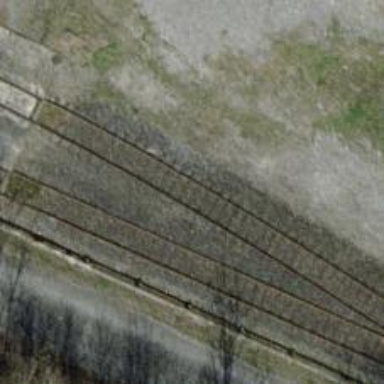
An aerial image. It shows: Single railway spur track.